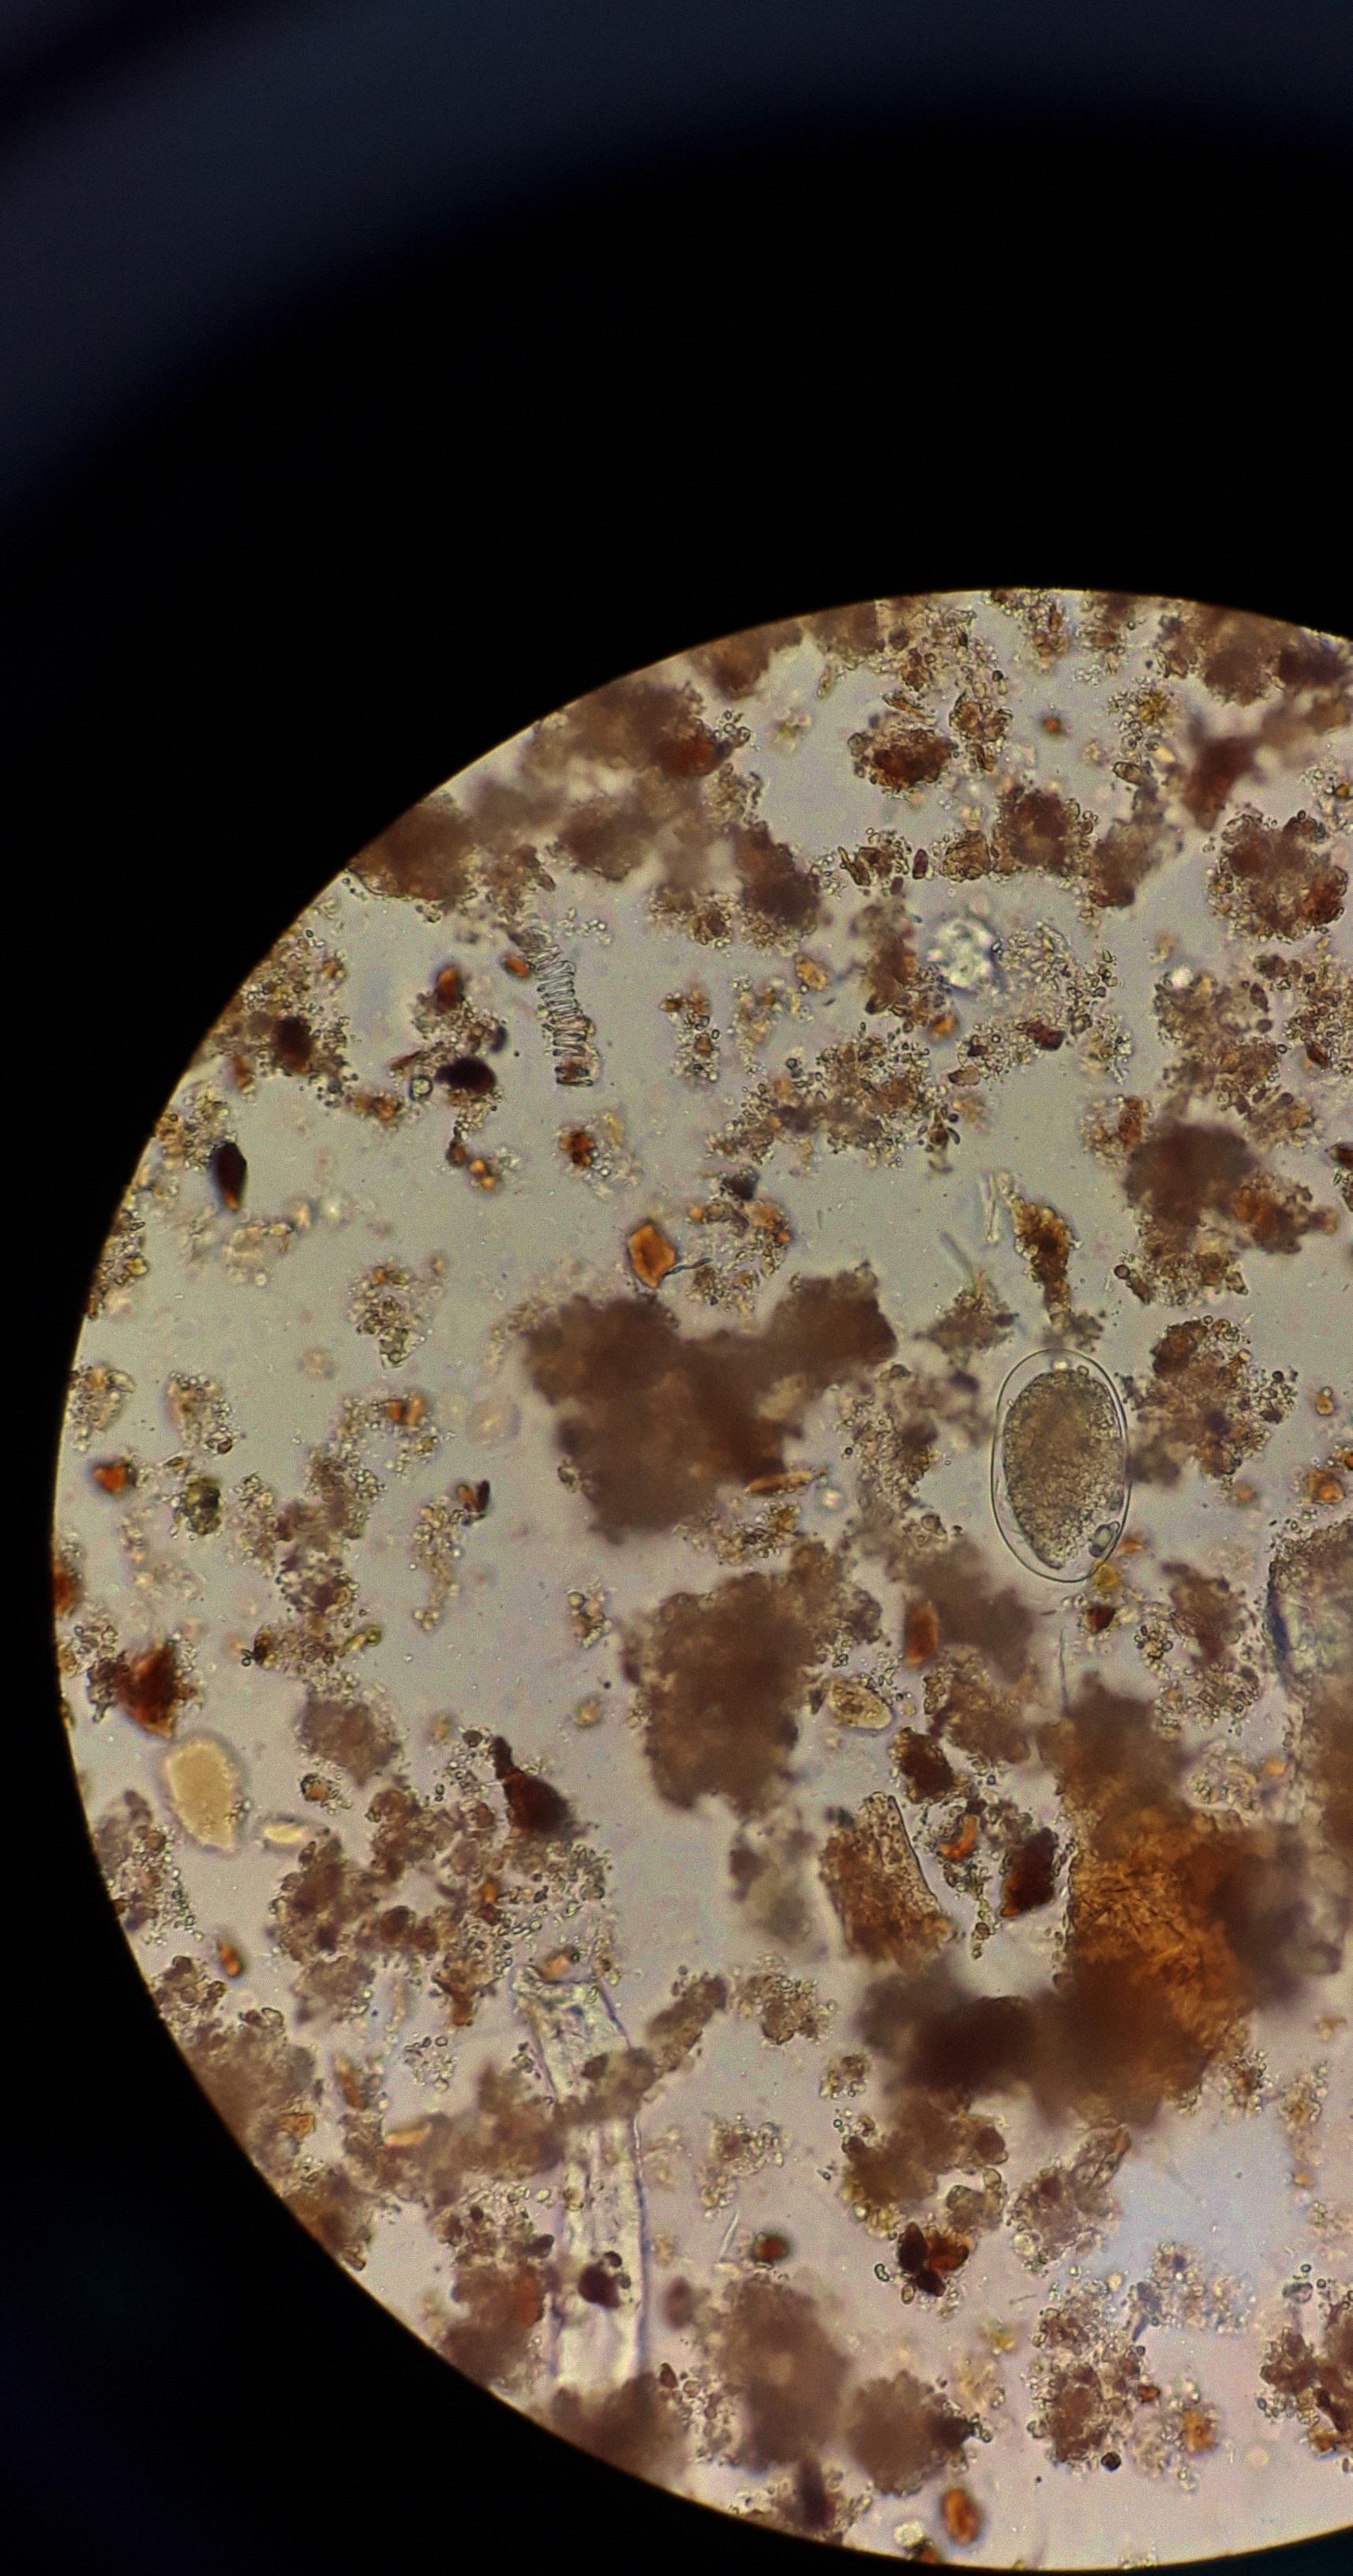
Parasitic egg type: Hookworm egg